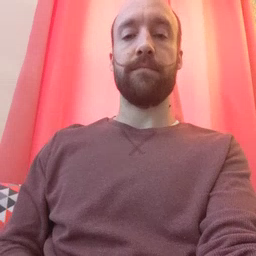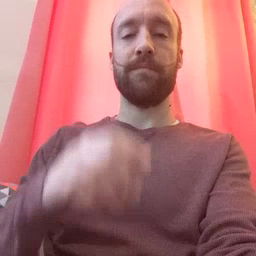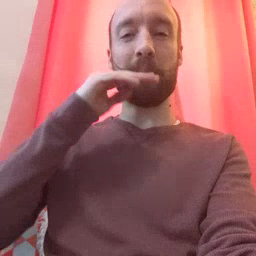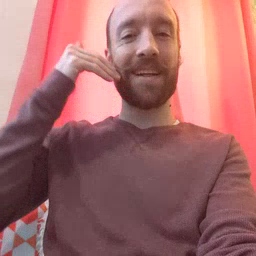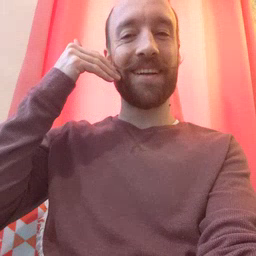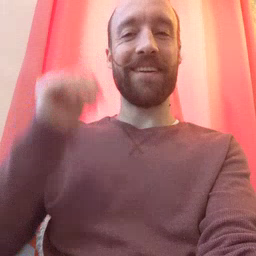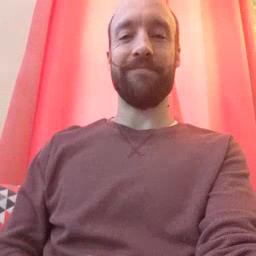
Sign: smile